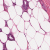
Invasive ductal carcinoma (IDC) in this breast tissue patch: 1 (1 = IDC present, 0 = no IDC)